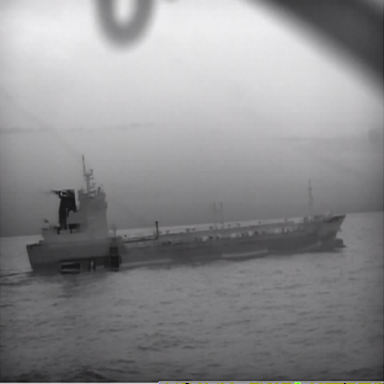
There is a liner in the infrared image.